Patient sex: F
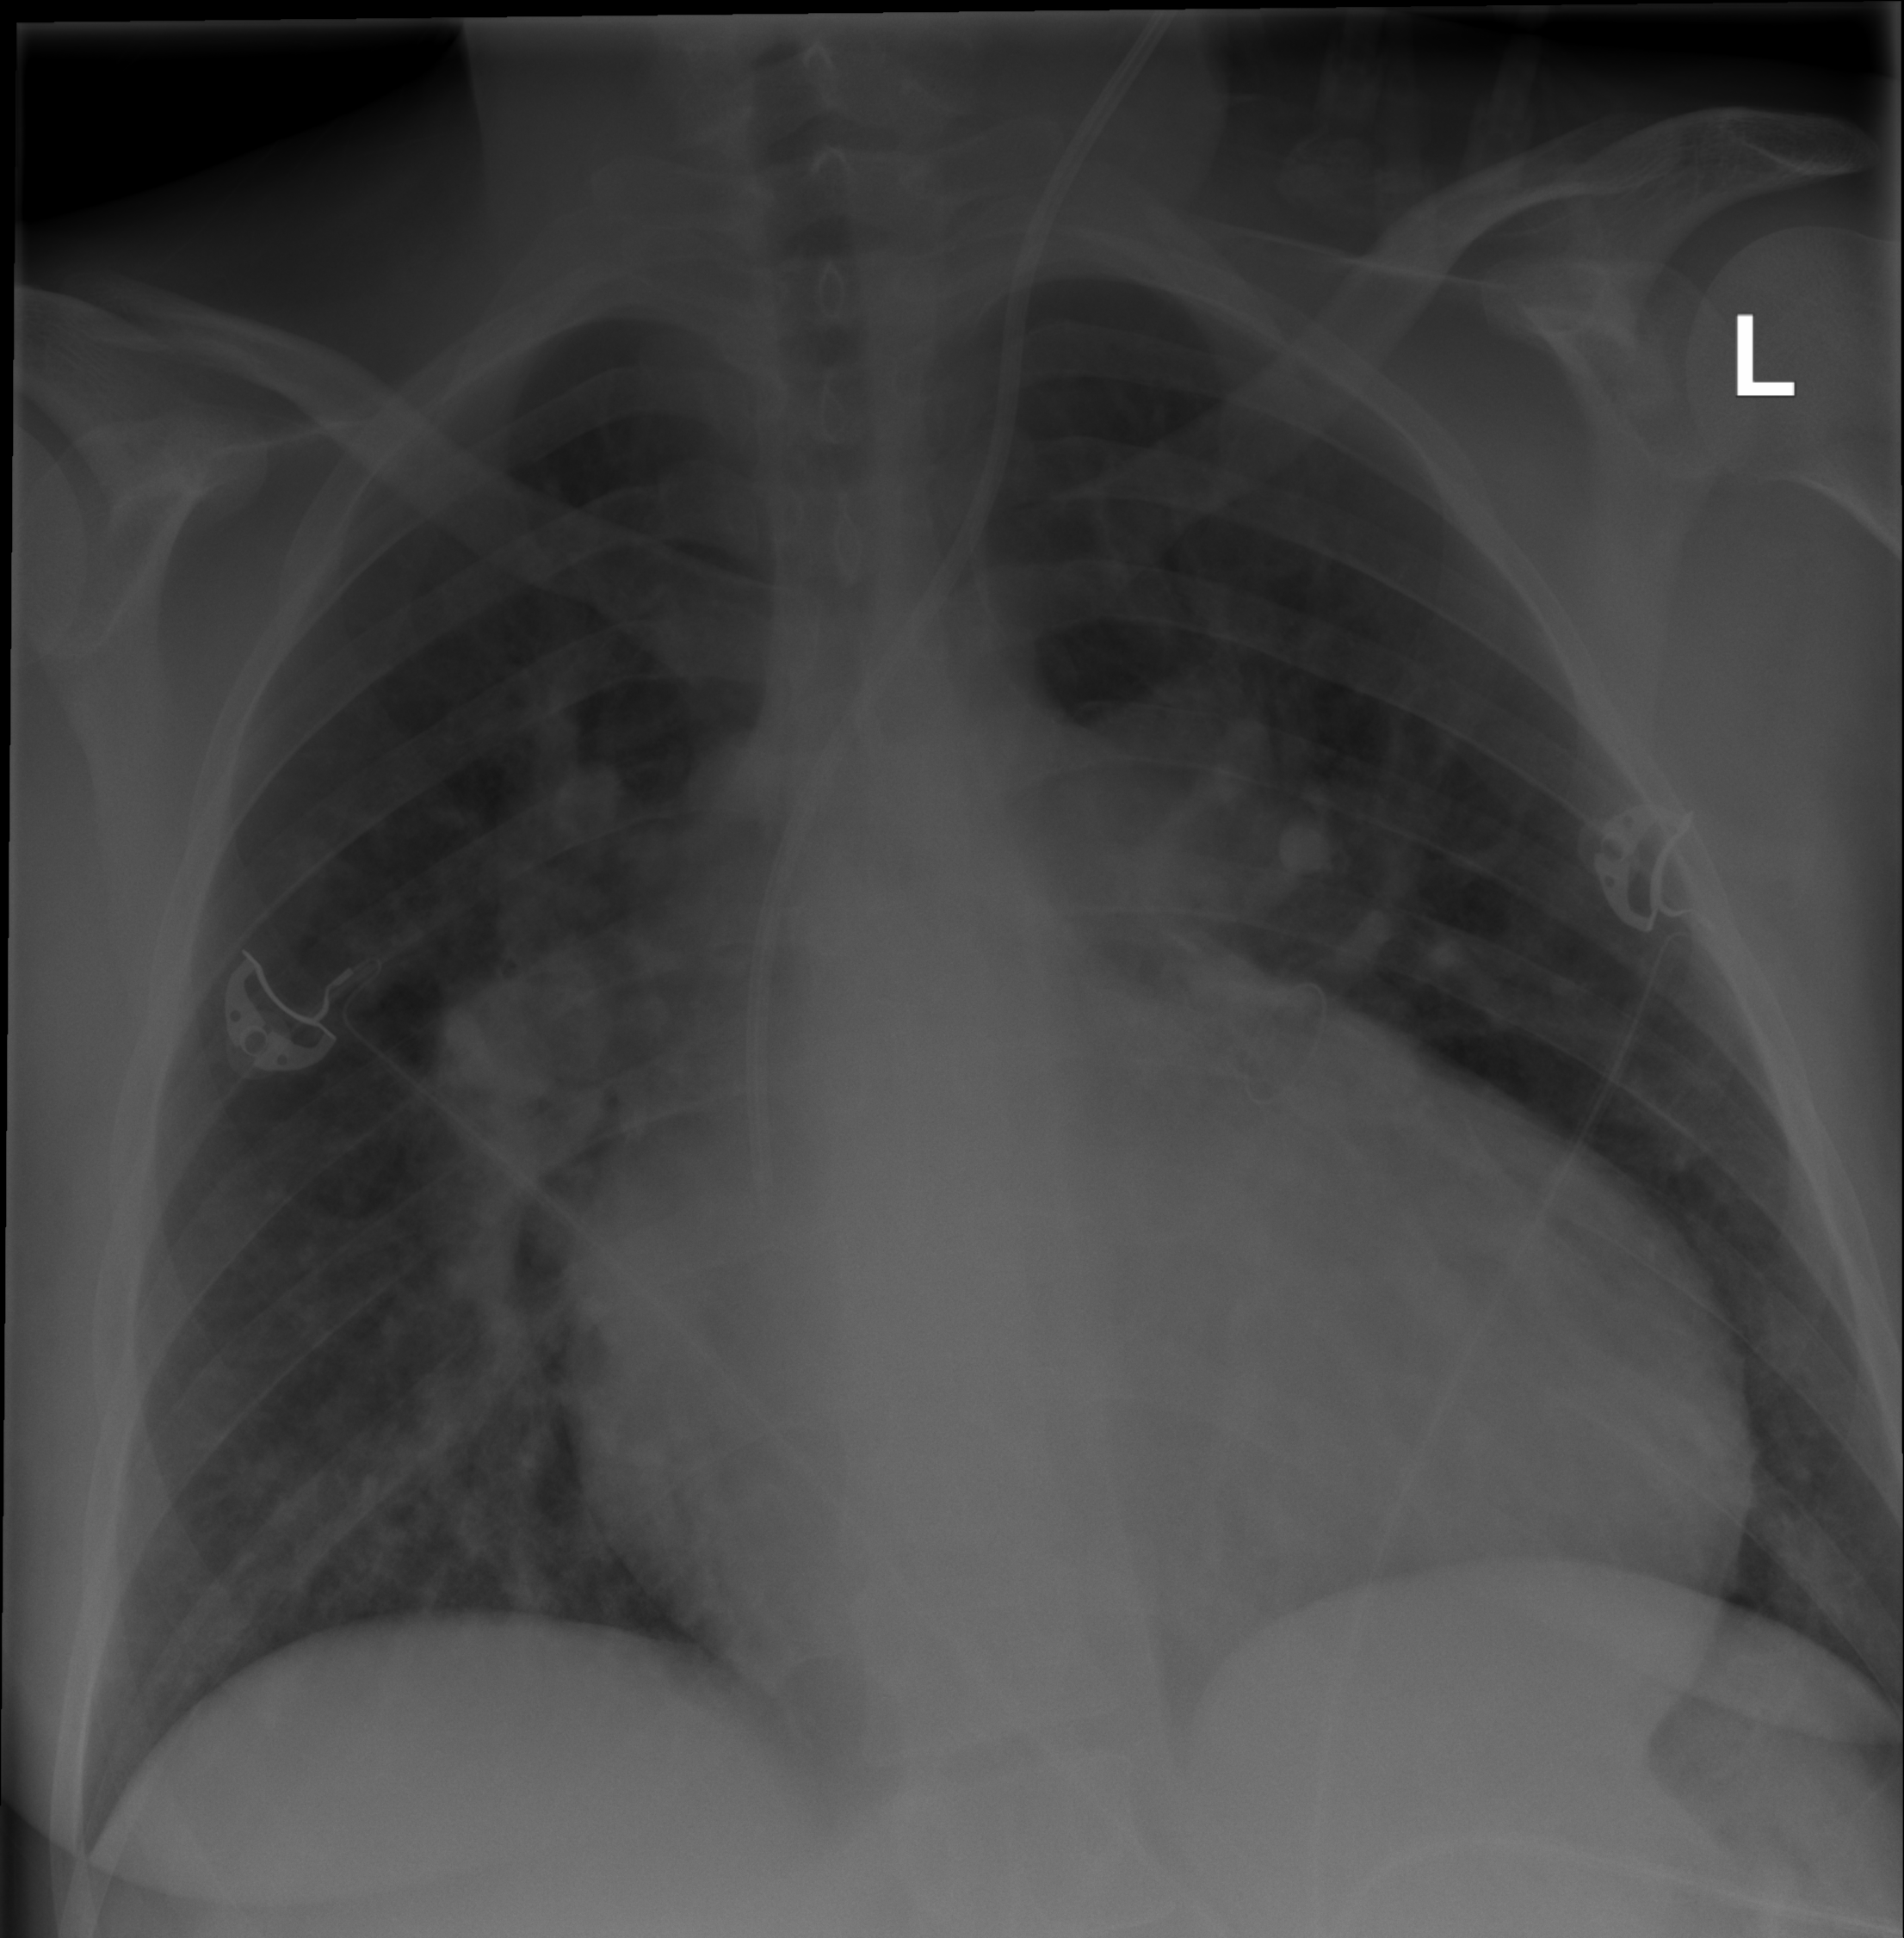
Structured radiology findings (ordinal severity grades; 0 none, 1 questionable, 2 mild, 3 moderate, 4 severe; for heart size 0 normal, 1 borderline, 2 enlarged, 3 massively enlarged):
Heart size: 3
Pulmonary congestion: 0
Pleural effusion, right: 0
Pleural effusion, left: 0
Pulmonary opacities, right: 2
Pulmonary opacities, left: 2
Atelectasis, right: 0
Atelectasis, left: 0